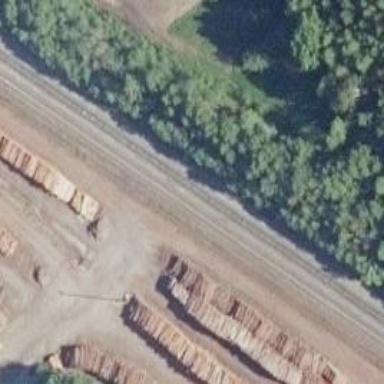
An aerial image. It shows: Continuous railway track.